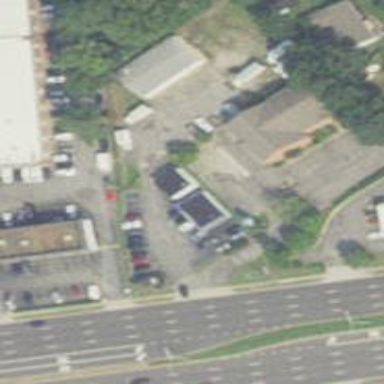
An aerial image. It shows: Car rental service.